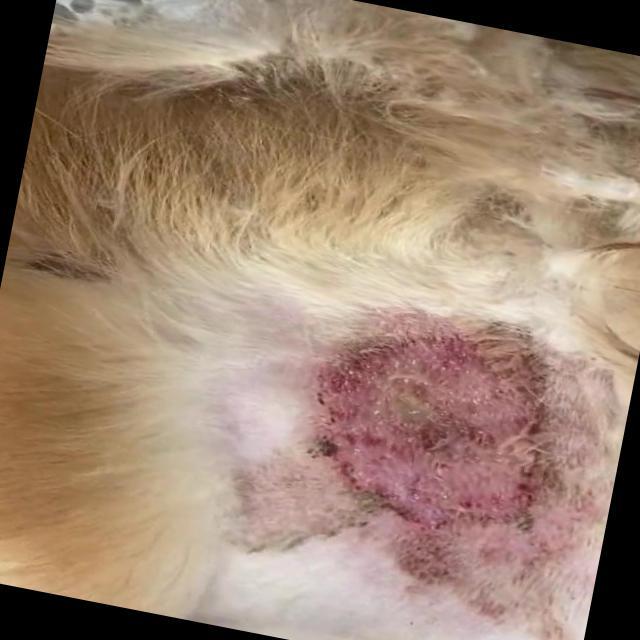
Canine dermatitis — inflammation of the skin presenting with erythema, pruritus, papules, and excoriation. May be allergic, contact, or atopic in origin.